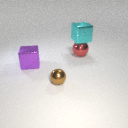
small brown metal sphere to the right of large purple metal cube